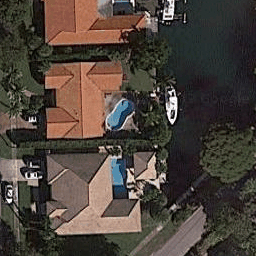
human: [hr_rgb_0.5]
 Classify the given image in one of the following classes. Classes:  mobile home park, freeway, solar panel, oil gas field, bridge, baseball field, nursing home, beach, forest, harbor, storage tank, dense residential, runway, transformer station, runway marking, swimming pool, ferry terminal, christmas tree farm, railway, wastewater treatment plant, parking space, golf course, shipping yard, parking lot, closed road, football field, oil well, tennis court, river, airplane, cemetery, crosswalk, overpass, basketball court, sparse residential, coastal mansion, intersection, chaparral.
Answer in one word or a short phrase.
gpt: coastal mansion